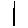
Label: line